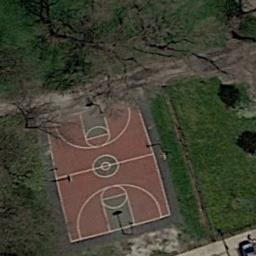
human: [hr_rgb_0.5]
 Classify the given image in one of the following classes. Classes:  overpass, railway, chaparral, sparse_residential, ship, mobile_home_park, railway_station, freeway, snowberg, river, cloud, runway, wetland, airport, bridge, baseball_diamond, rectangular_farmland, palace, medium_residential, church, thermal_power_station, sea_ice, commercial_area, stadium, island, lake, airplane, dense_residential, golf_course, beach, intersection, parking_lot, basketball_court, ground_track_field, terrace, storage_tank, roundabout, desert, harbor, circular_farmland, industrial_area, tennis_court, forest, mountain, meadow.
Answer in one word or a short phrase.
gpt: basketball_court